Question: ## Bug in Qt5.2.1:
The only problem was corrected in 'QPrintPreviewDialog' but when the print is printed on paper the failure still exists.
With 'QPrintPreviewDialog' pages work perfect, but on "paper" (printed in paper) from second page (in other words all pages except the first occur the BUG) "texts" and "images" (non-background) disappear (apparently the fault only occurs with inline elements).
See:
<URL>
---
## Bug in Qt5.0.1, Qt5.0.2 and Qt5.1.0
The first page of the print out of a with small fonts and images.
Apparently the problem only occurs with inline elements (texts and images).
> The error occurs in Windows XP, Windows 7, Window 7 x64, Mac OS X 10.8.3
Source-html: <URL>
Frame content: <URL>

'''
QPrinter p;
p.setPaperSize(QPrinter::A4);
p.setFullPage(true);
p.setResolution(300);
p.setOrientation(QPrinter::Portrait);
QPrintPreviewDialog preview(&p);
preview.setWindowTitle(ui->myWebView->page()->mainFrame()->title());
connect(&preview, SIGNAL(paintRequested(QPrinter*)), this, SLOT(printPreview(QPrinter*)));
preview.exec();
...
void printPreview(QPrinter *printer) {
ui->myWebView->print(printer);
}
'''
I do not know if this is a bug or something I did wrong, what could it be?
Thanks!
<URL>
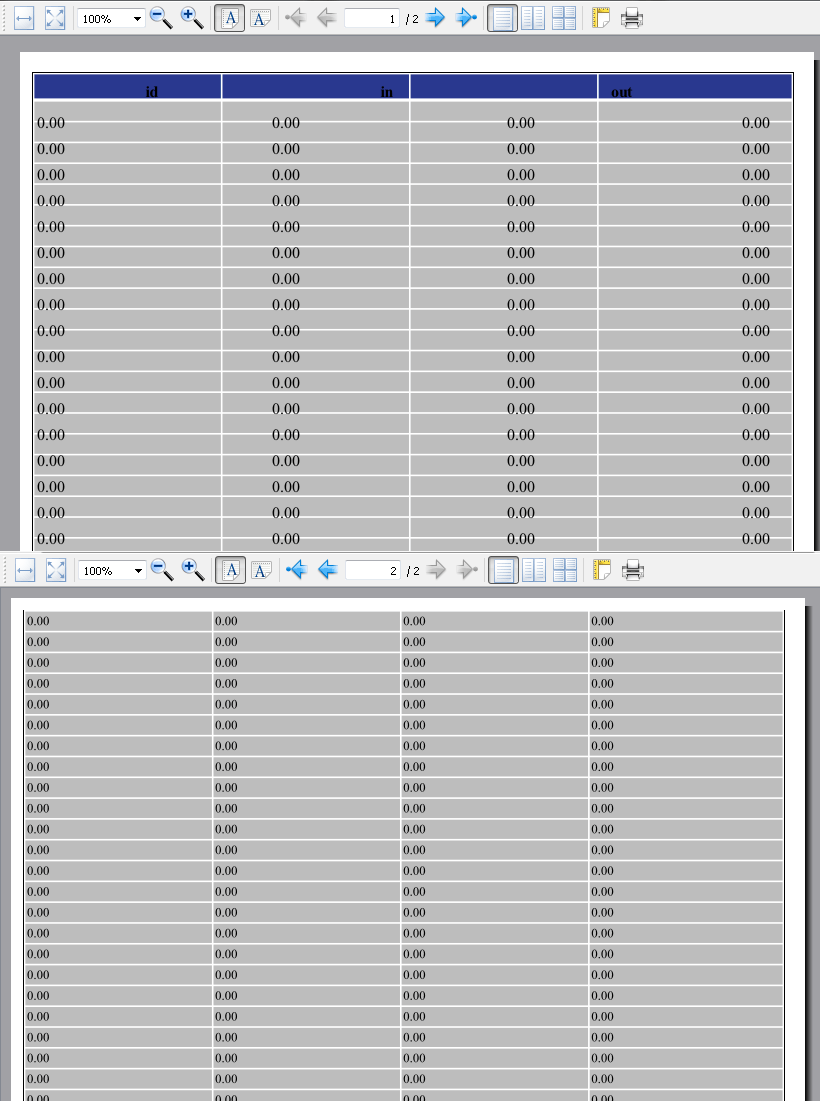
Answer: Problem fixed in Qt5.3
## Qt 5.3 Print Support
- - - - - - - -
Code tested in Windows:
'''
QPrinter print(QPrinter::HighResolution);
print.setPageMargins(qreal(1), qreal(1), qreal(1), qreal(1), QPrinter::Millimeter);
print.setPaperSize(QPagedPaintDevice::A4);
QPrintPreviewDialog pd(&print, mwindow, Qt::Window);
QObject::connect(&pd, SIGNAL(paintRequested(QPrinter *)), this, SLOT(preview(QPrinter *)));
if(pd.exec() == QPrintPreviewDialog::Accepted) {
/*something*/
}
...
void MainWindow::preview(QPrinter* p) {
mframe->print(p);//mframe is an QWebFrame
}
'''